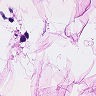
Metastatic tissue present: no